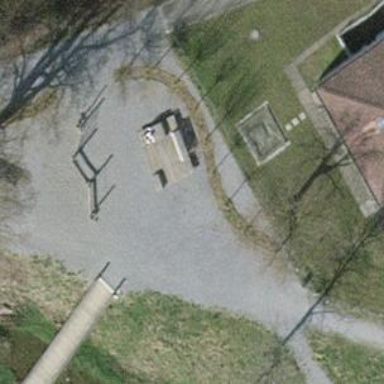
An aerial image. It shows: Picnic site for tourists.